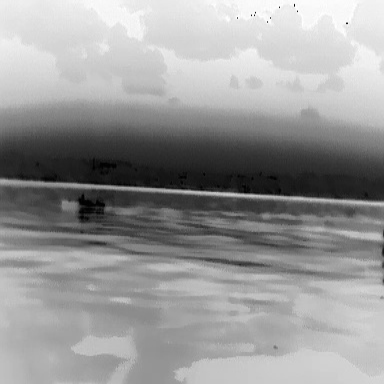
There is a warship in the infrared image.